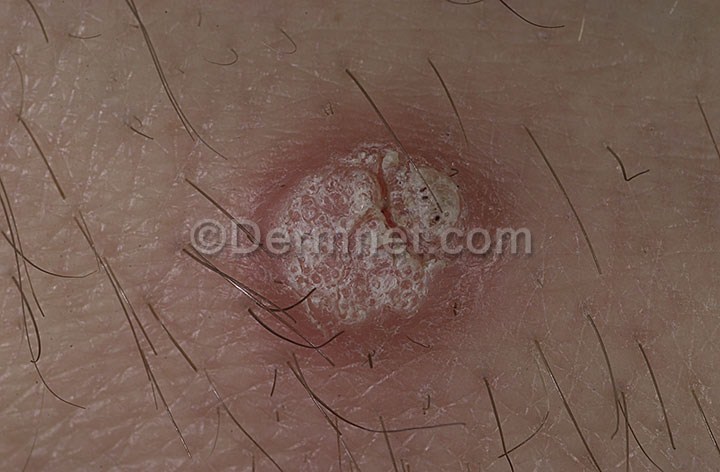
Disease: Warts Molluscum and other Viral Infections